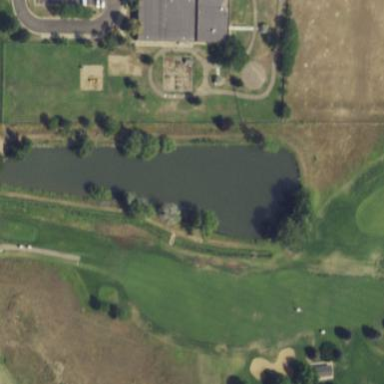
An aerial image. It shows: Picturesque scene of golf course with lateral water hazard.